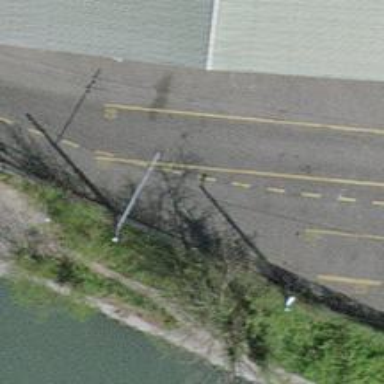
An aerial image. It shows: Asphalt parking aisle with trolley wires for trolleybuses.